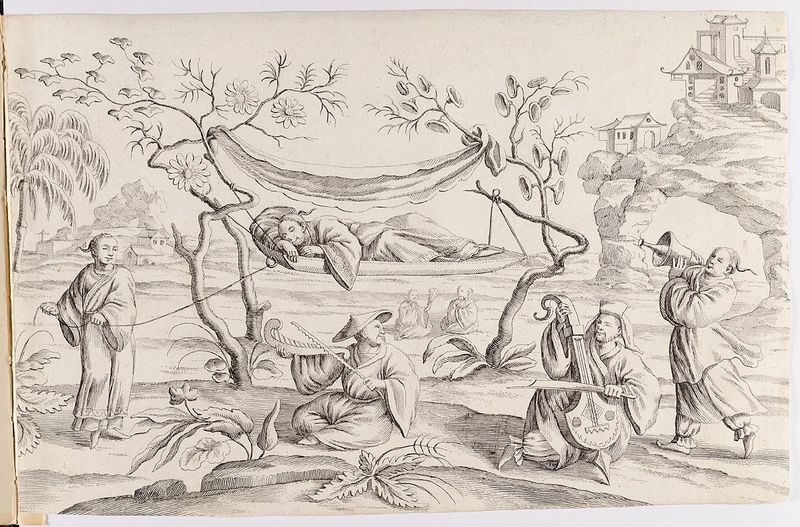
Titel: Chinadarstellung
Künstler: Martin Engelbrecht
Standort: Hamburg
Institution: Museum für Kunst und Gewerbe Hamburg
Schlagwörter: baum, blätter, mann, weiß, bäume, menschen, männer, schwarz, zeichnung, tiere, barock, diener, mensch, häuser, natur, schnur, musik, musiker, pflanzen, japan, papier, ruhe, liegen, dorf, grafik, graphik, pause, zopf, musizieren, fotografie, photographie, seil, asien, druckgraphik, schwarz-weiss, druckgrafik, stich, china, tempel, kupferstich, hängematte, musikinstrumente, streichinstrumente, phantastik, gerippt, das, reproduktionen, barockzeit, barockzeitalter, druckerzeugnisse, völker, nationalitäten, gegenstände, ornamentstich, vorlageblätter, chinesendarstellungen, länder, fantastische, parallelwelt, phantasiewelt